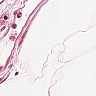
Metastatic tissue present: no